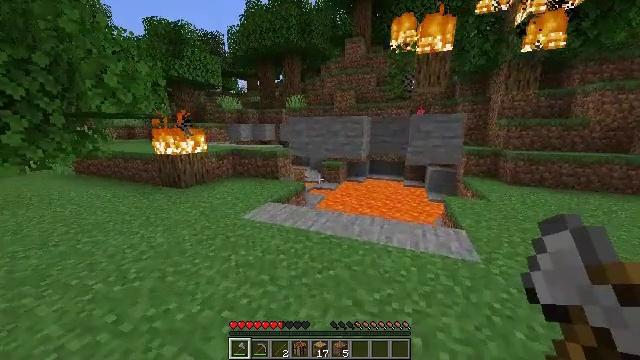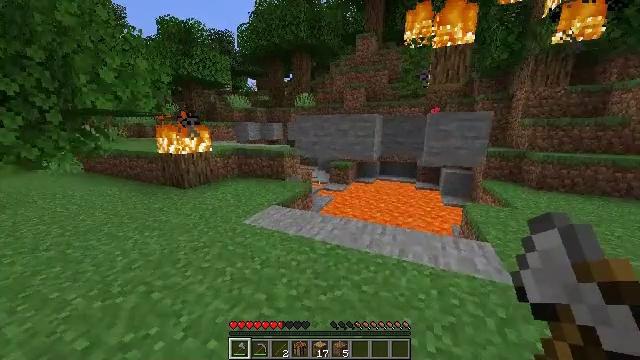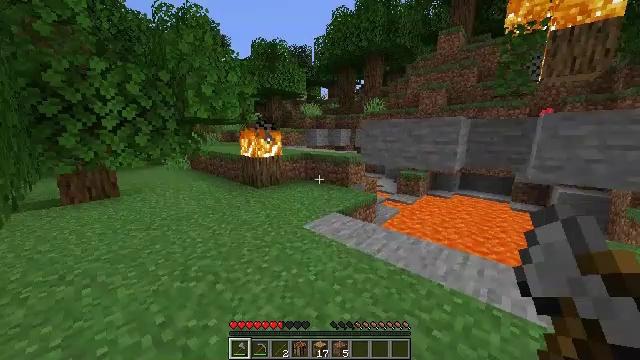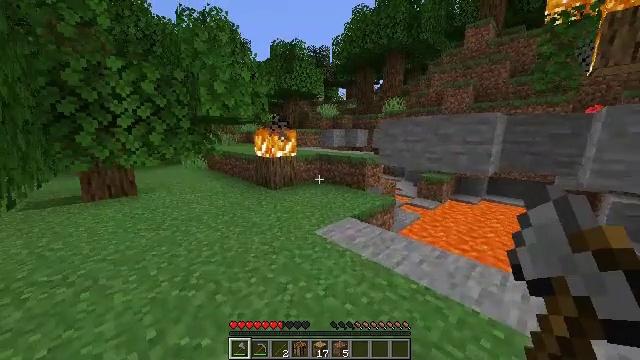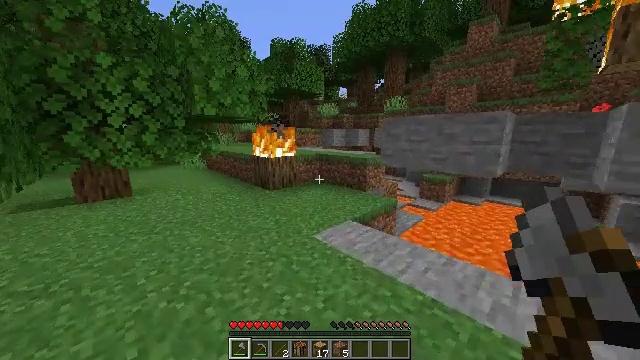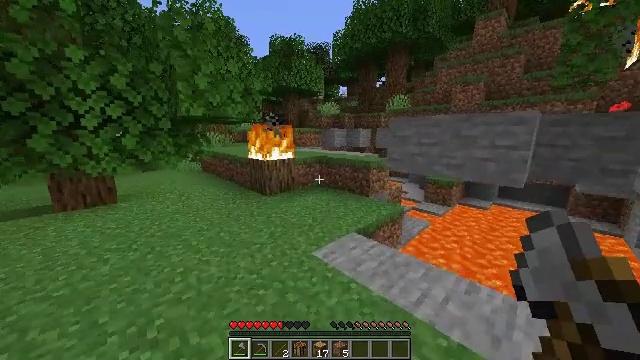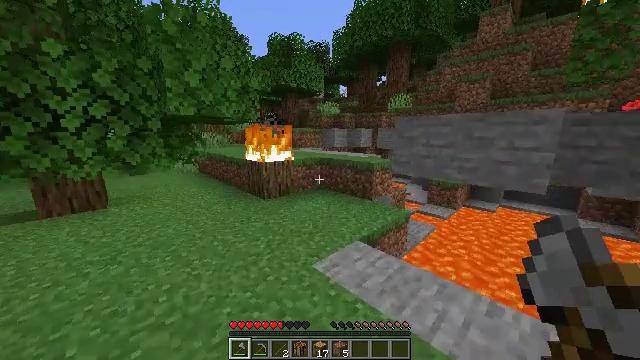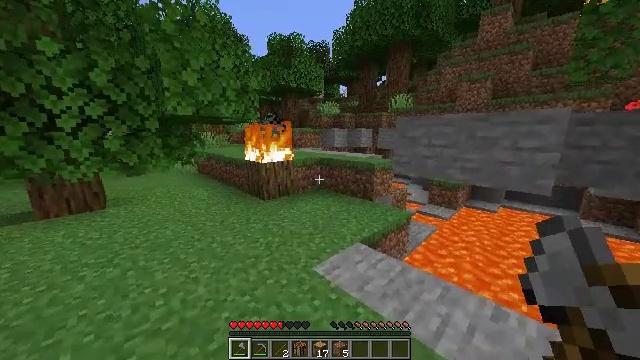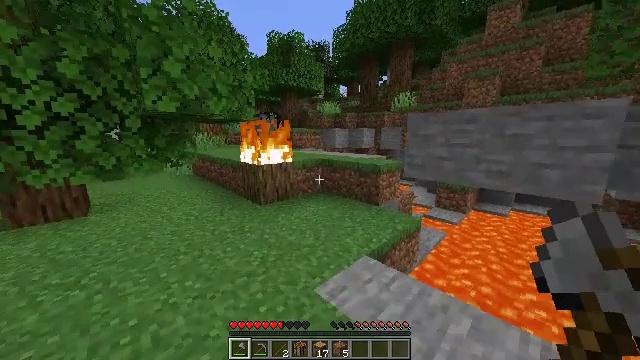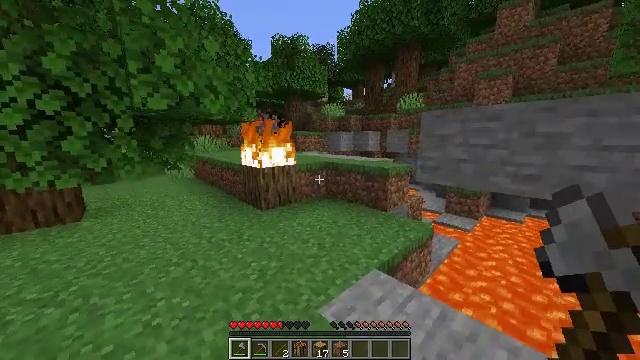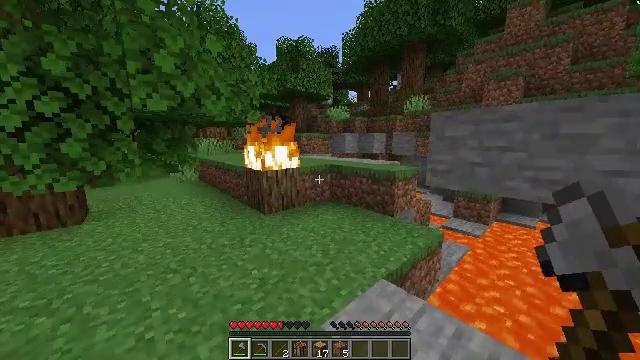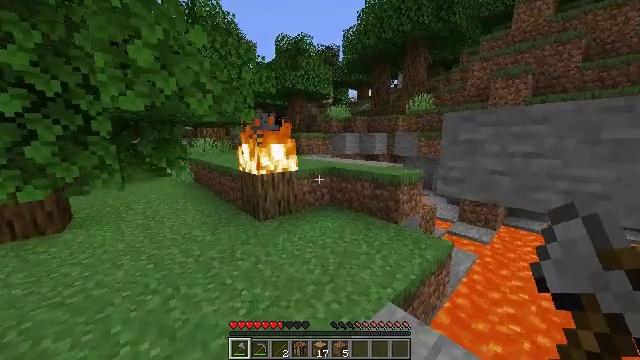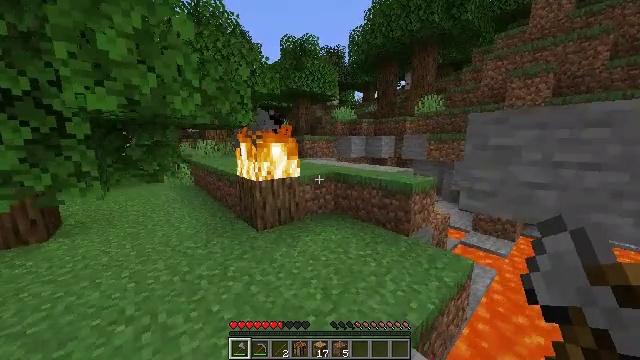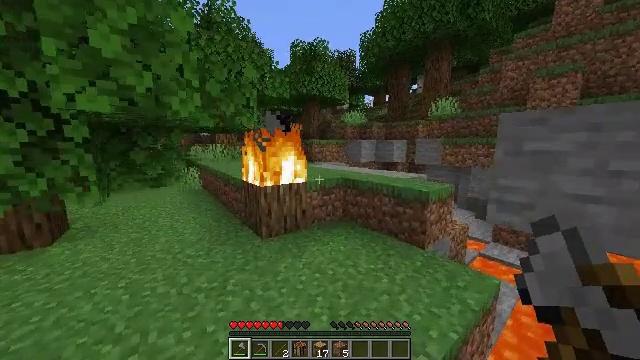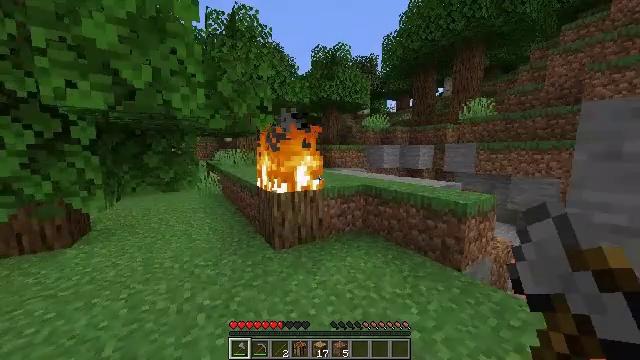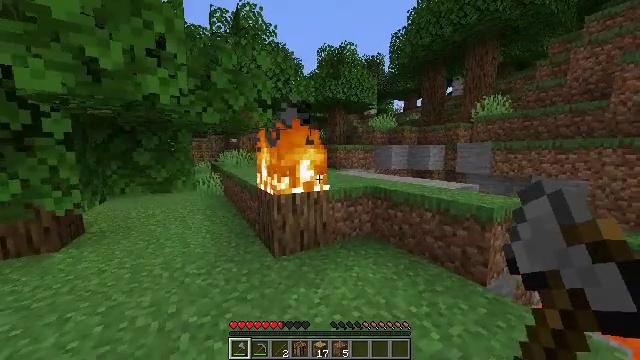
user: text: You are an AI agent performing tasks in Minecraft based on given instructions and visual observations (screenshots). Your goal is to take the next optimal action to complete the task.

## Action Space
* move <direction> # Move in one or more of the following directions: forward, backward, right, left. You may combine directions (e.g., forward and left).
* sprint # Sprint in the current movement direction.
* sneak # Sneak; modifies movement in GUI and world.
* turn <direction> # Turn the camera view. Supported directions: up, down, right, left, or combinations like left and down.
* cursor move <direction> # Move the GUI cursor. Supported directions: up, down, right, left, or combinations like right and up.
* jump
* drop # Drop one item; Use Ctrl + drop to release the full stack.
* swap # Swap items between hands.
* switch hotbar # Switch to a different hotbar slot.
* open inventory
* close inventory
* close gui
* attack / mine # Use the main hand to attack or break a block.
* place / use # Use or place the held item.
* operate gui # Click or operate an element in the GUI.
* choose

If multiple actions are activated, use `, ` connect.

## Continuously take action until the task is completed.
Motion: motion action
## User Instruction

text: Clear the fire from the area.
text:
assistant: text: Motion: move forward, sprint, turn left
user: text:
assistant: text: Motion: move forward, sprint, turn left and up
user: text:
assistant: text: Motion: move forward, sprint, turn left
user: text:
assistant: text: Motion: move forward, sprint
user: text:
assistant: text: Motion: move forward, sprint
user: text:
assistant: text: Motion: move forward, sprint
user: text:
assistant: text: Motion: move forward, sprint
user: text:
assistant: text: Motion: move forward, sprint
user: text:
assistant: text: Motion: move forward, sprint, turn left
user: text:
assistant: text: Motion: move forward, sprint, turn left
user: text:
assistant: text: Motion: move forward, sprint
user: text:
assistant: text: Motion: move forward, sprint, turn left
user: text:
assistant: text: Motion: move forward, sprint, turn left and up
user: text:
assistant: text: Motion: move forward, sprint, turn left and up
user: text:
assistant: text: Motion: move forward, sprint, turn left
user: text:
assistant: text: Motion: move forward, sprint
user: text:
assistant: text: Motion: move forward, sprint
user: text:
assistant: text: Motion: move forward, sprint, turn left and down, attack / mine
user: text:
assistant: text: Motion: move forward, sprint, turn left and down, attack / mine
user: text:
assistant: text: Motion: move forward, sprint, attack / mine
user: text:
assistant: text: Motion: move forward, sprint, turn left and down
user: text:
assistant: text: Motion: move forward, sprint, turn left and down, attack / mine
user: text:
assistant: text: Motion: sprint, attack / mine